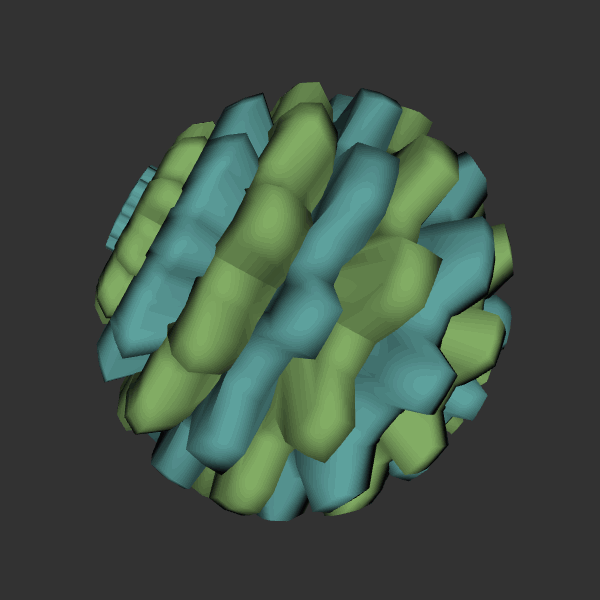
Background: dark